Question: I have a box with the text 'Dill Down Facility Available' (see screenshot)
When the report is run I only want certain people to see this box.
The people I want to see this box are contained in 19 different ADGROUPS
There will be others who run this, but I need them to see everything bar the yellow box.
If I right click the box and go to:
TextBoxProperties > Visibility > Show or hide based on an expression,
I am able to enter an expression.
The one ive written in the screenshot allows me to pick 1 individuals AD name in the following format:
'''
DOMAINNAME\ADNAME
'''
However, if I put an ADGROUP name instead of the ADNAME, it does not work, and instead everyone can see the yellow box.
As the expression contains
'''
User!UserID
'''
I believe this may be stopping my ADGROUP name working as its looking for a USER, although this would not explain why it then allows anyone to see this box.
Can anyone provide the expression to allow either:
a) 1 group name
b) multiple group names
Thanks.

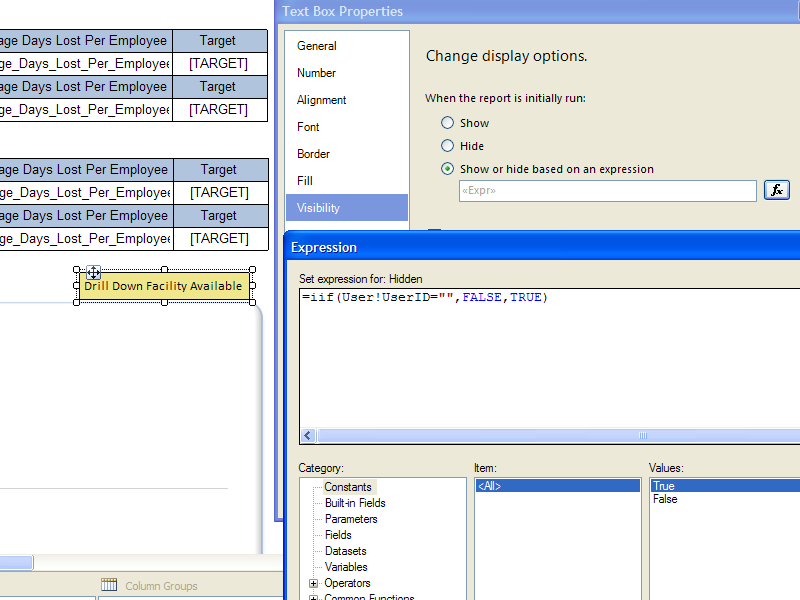
Answer: SSRS does not have this functionality built in, you'll need to use a Custom Assembly and reference it in your project.
See: <URL>